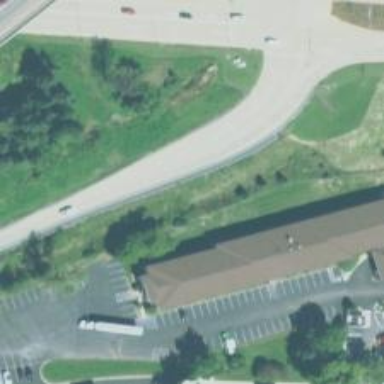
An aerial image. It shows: Building that is motel.